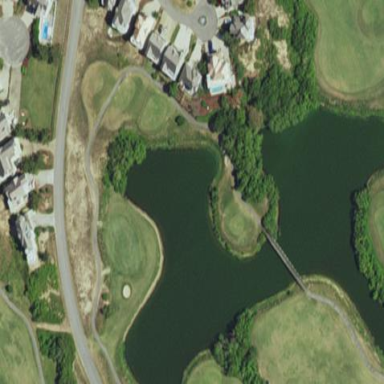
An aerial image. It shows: Water hazard in golf course. The hazard is natural water feature.